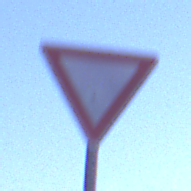
Verkehrszeichen: VorfahrtGewaehren
Umgebung: Outdoor, Nature
Tageszeit: SunriseSunset
Wetter: Clear
Licht: Natural
Jahreszeit: NotSpecified
Kontrast: LowContrast